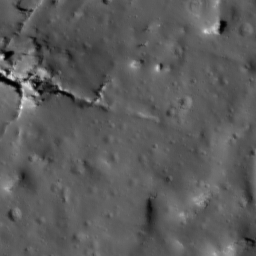
Host type: background_regolith
Lunar coordinates: latitude nan, longitude nan